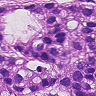
Metastatic tissue present: yes